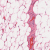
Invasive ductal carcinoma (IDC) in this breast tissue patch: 0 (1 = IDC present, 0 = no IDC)